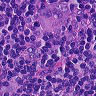
Metastatic tissue present: yes